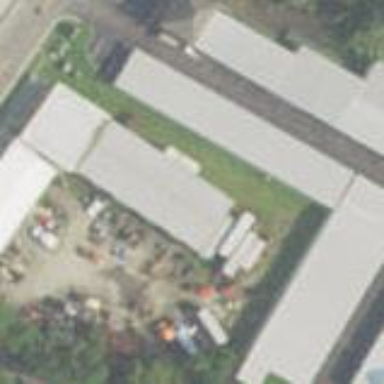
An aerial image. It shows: Commercial building.